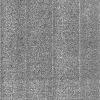
Atmospheric dust classification: dusty